Question: I'm pretty confused about this problem. My database (~20,000,000 lines) sends me bad results when I try to sort in the request.
Here an example of query:
'''
SELECT * FROM values WHERE id = 163 AND time >= '2019-04-06 12:55:01.000'
AND time <= '2019-04-06 13:09:00.000' ORDER BY 'time' ASC LIMIT 9000;
'''
And this give me :

It's not completly in disorder, but more like by "group" misordered.
I tried to remove and add new indexes in my time column but nothing works.
'''
| values | 1 | index_valuetime | 1 | time | A | <PHONE> | NULL | NULL | |
BTREE |||
'''
Also :
- I noticed that ASC and DESC were producing the same result.
- The disorder are every time in the same values of the database, even if I change my query.
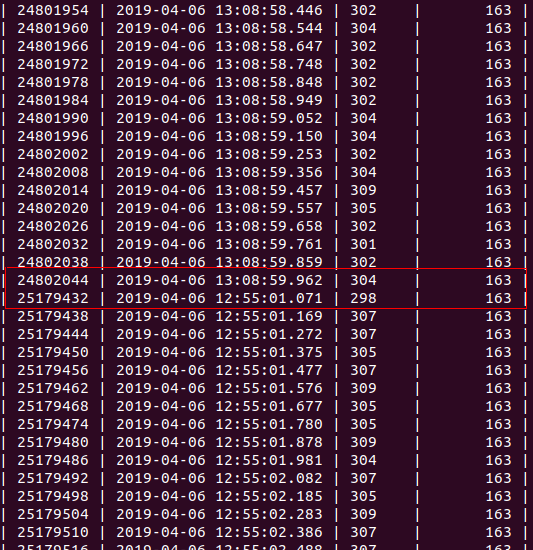
Answer: you have this:
'''
ORDER BY 'time' ASC
'''
you need this
'''
ORDER BY time ASC
'''